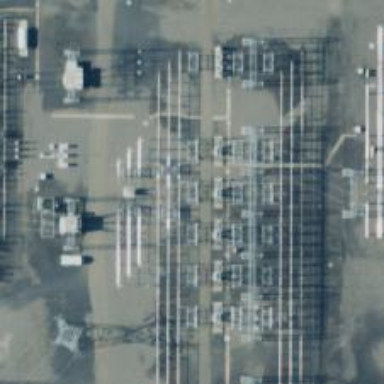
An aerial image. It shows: Outdoor switch for power.